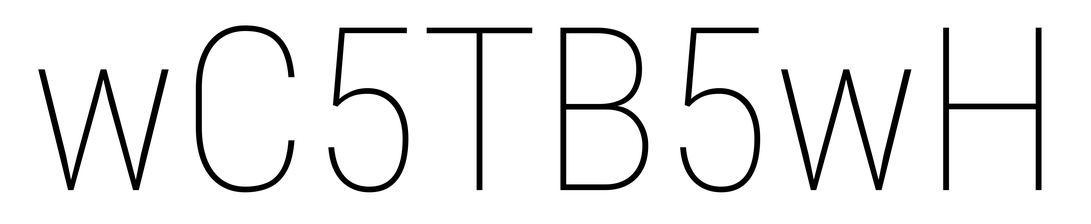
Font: Roboto_Condensed_Thin